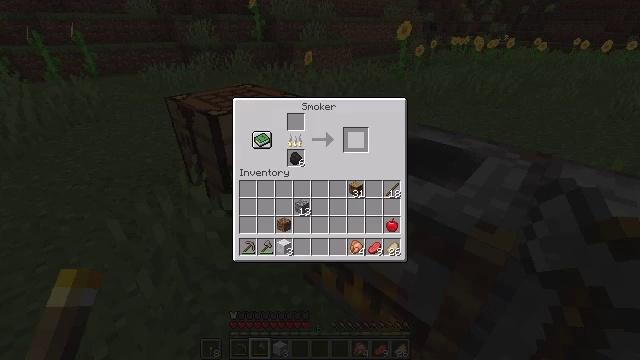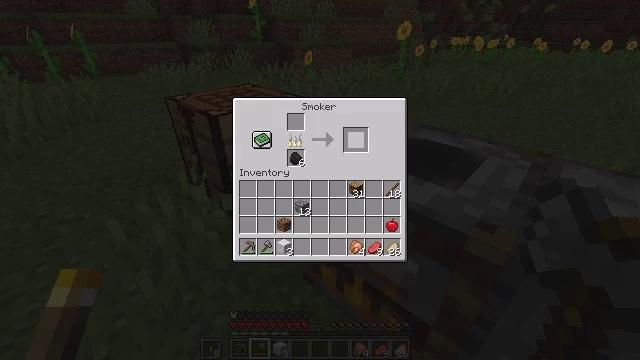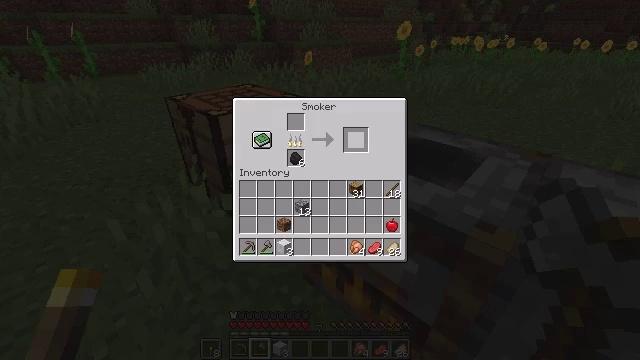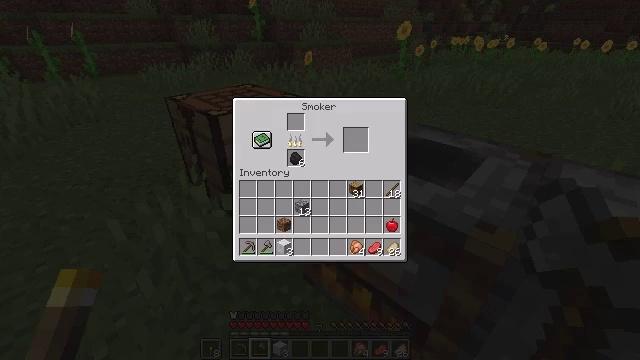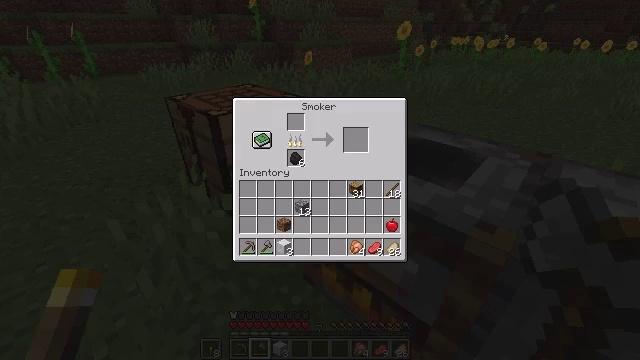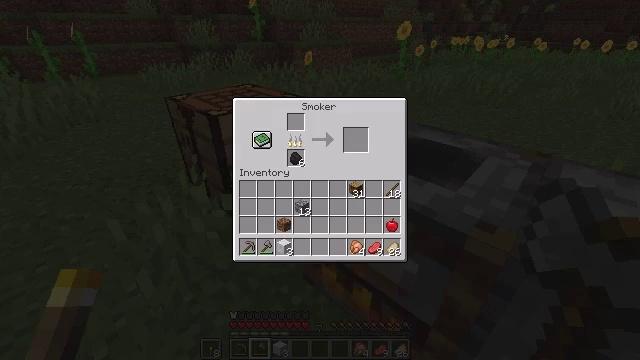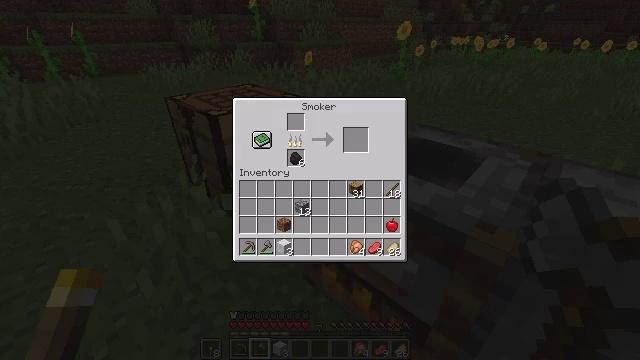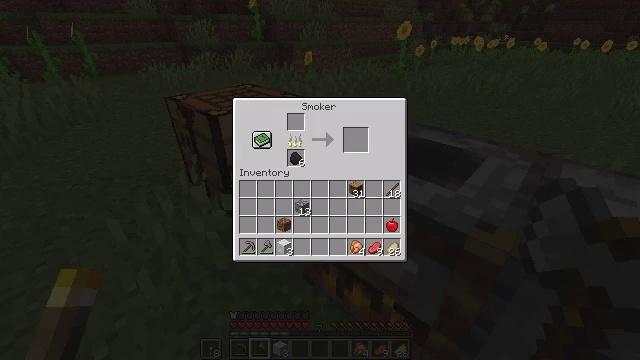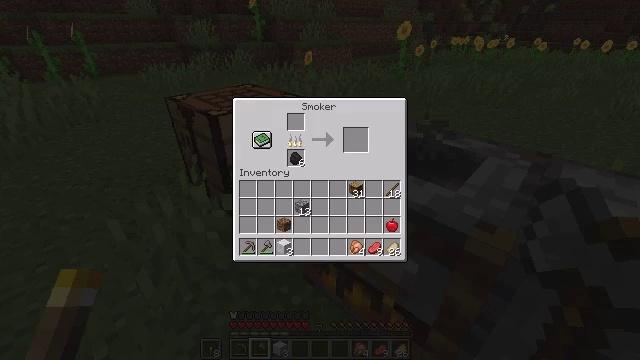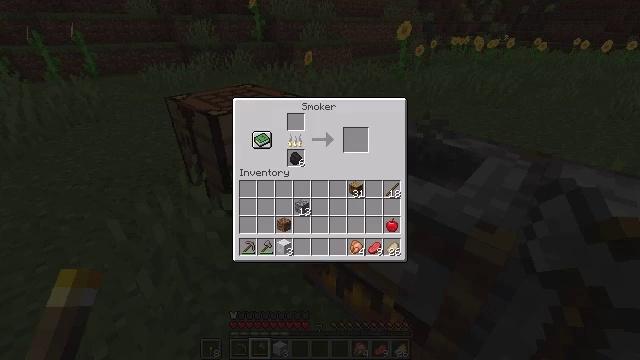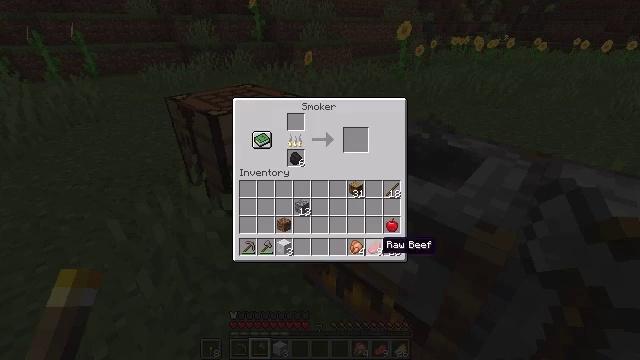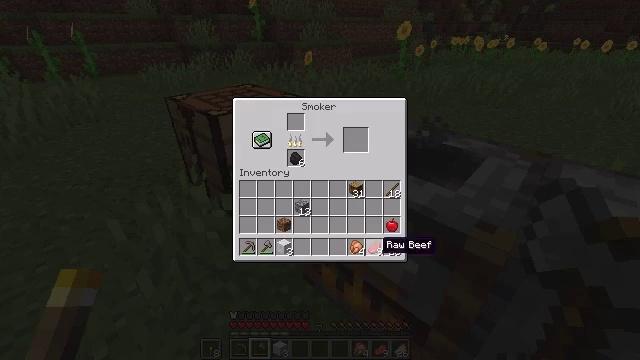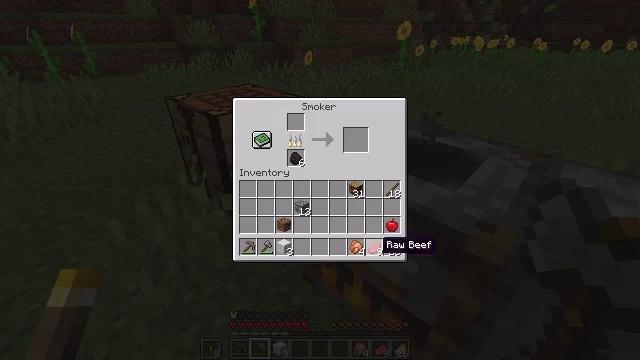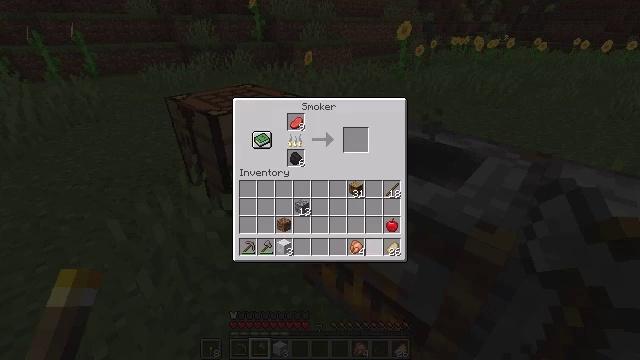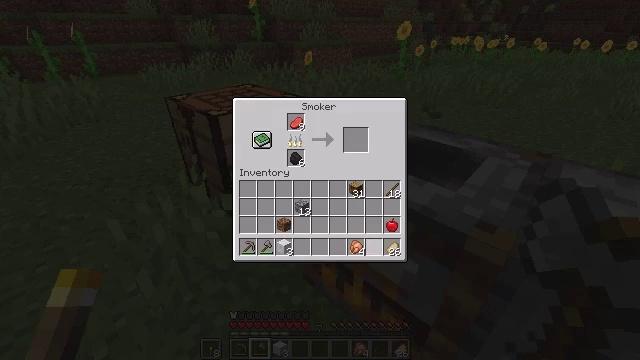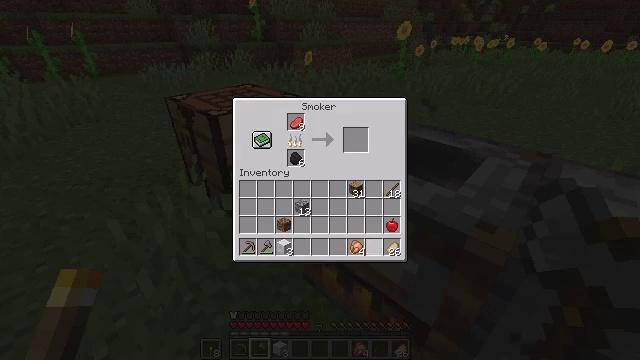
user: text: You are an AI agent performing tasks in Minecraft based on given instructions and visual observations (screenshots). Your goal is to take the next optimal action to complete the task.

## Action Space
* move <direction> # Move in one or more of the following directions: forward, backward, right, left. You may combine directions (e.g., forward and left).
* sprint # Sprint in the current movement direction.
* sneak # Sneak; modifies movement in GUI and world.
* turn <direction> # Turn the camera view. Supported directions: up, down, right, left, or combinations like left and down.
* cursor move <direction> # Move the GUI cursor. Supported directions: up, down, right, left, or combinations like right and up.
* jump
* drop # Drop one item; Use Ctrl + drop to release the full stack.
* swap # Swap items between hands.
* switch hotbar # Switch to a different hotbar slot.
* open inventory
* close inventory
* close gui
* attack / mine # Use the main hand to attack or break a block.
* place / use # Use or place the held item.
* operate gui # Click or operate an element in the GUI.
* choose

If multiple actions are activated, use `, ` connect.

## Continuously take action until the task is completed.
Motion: motion action
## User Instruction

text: Break the white bed to relocate it.
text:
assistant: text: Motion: sneak, open gui
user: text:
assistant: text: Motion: sneak
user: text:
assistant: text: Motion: sneak, cursor move down
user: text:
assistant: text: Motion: sneak, cursor move right and down
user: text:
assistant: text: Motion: sneak, cursor move down
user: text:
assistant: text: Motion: sneak
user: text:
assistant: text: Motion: sneak
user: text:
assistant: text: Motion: sneak
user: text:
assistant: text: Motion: sneak, cursor move up
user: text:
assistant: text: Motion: sneak, cursor move up
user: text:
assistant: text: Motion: sneak
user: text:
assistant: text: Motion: sneak
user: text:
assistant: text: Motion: sneak, operate gui
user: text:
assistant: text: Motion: sneak, operate gui
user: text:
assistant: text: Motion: sneak
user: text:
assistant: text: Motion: sneak
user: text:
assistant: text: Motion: sneak
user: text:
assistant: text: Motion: sneak, cursor move left
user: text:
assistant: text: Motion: sneak
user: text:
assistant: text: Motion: no_op
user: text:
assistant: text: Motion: no_op
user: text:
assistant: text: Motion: operate gui
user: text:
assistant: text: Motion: operate gui
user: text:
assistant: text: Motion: cursor move right, operate gui
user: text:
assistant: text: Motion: no_op
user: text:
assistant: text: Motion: no_op
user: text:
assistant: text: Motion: no_op
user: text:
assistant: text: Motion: no_op
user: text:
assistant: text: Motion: no_op
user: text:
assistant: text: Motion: no_op